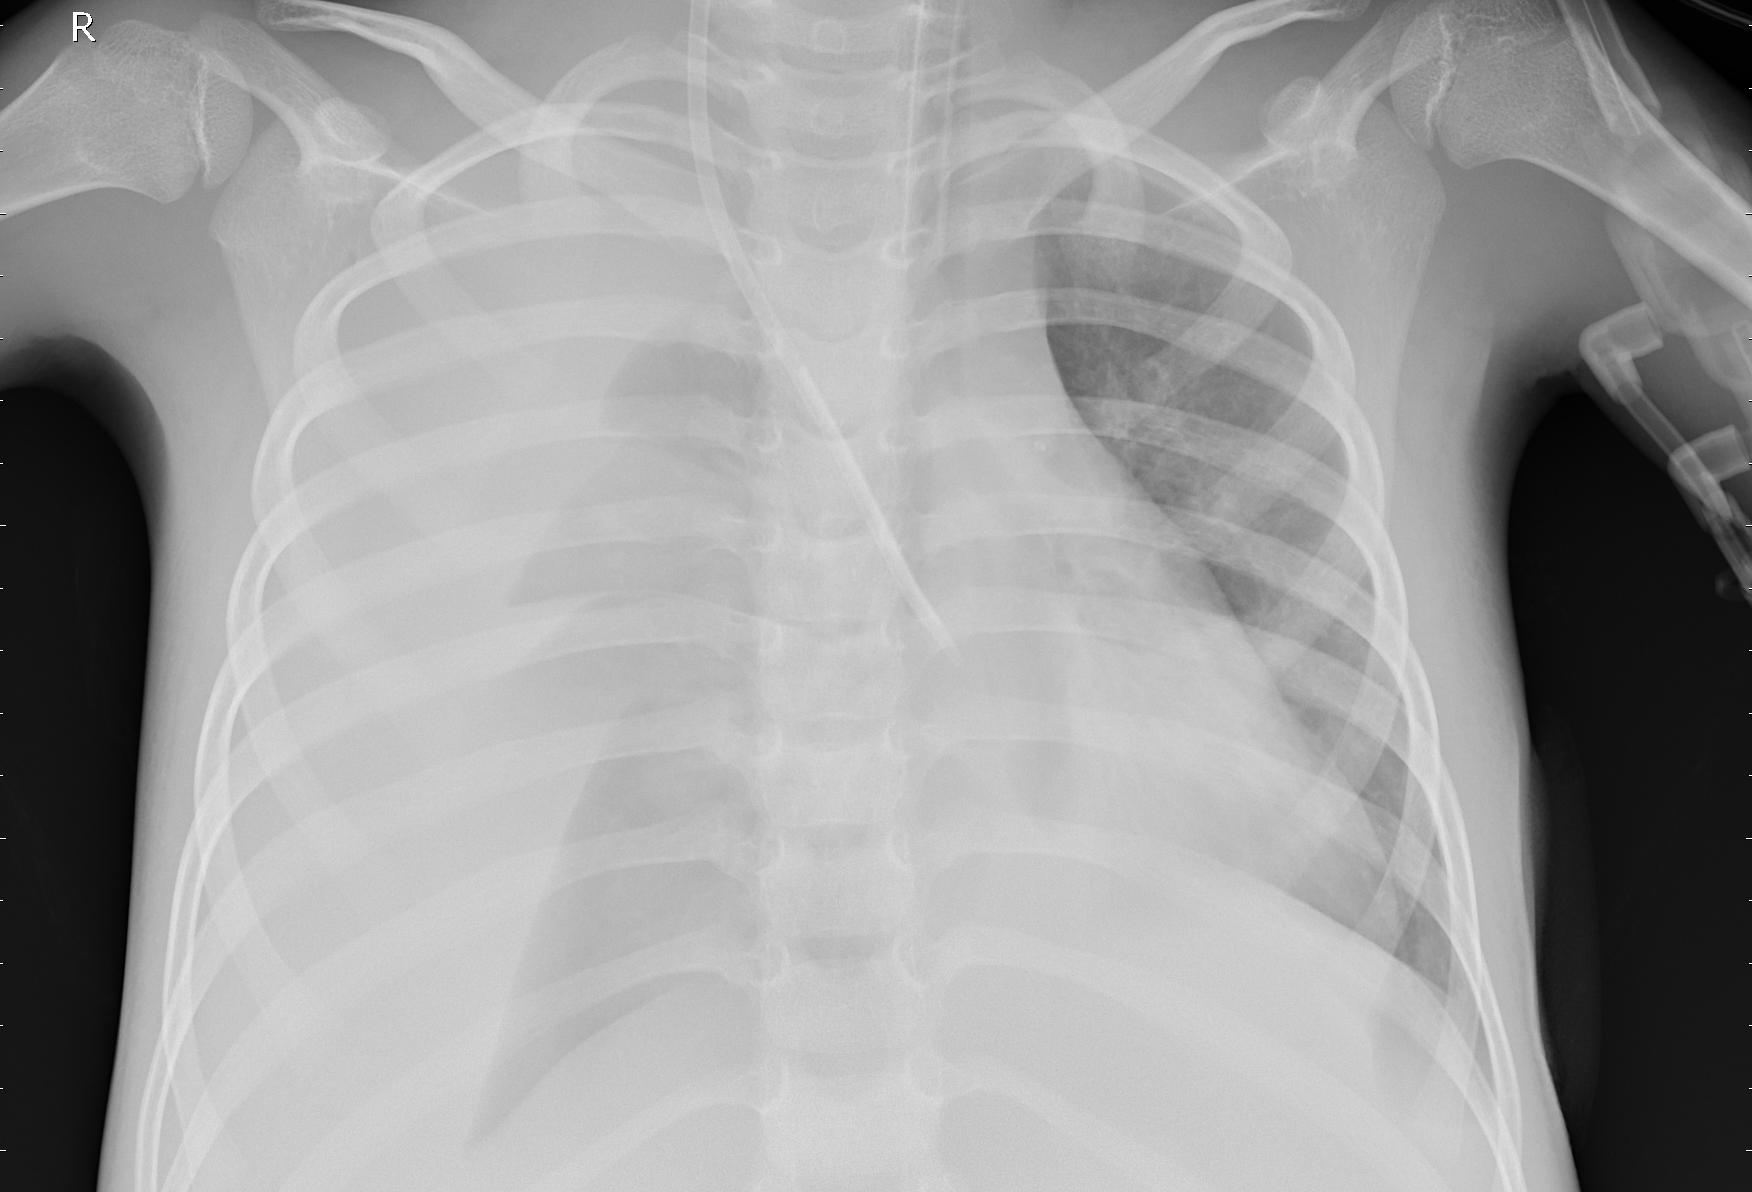
Diagnosis: PNEUMONIA